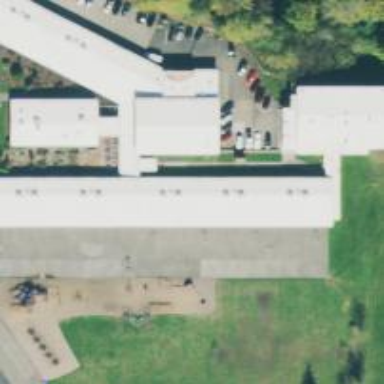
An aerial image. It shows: School.